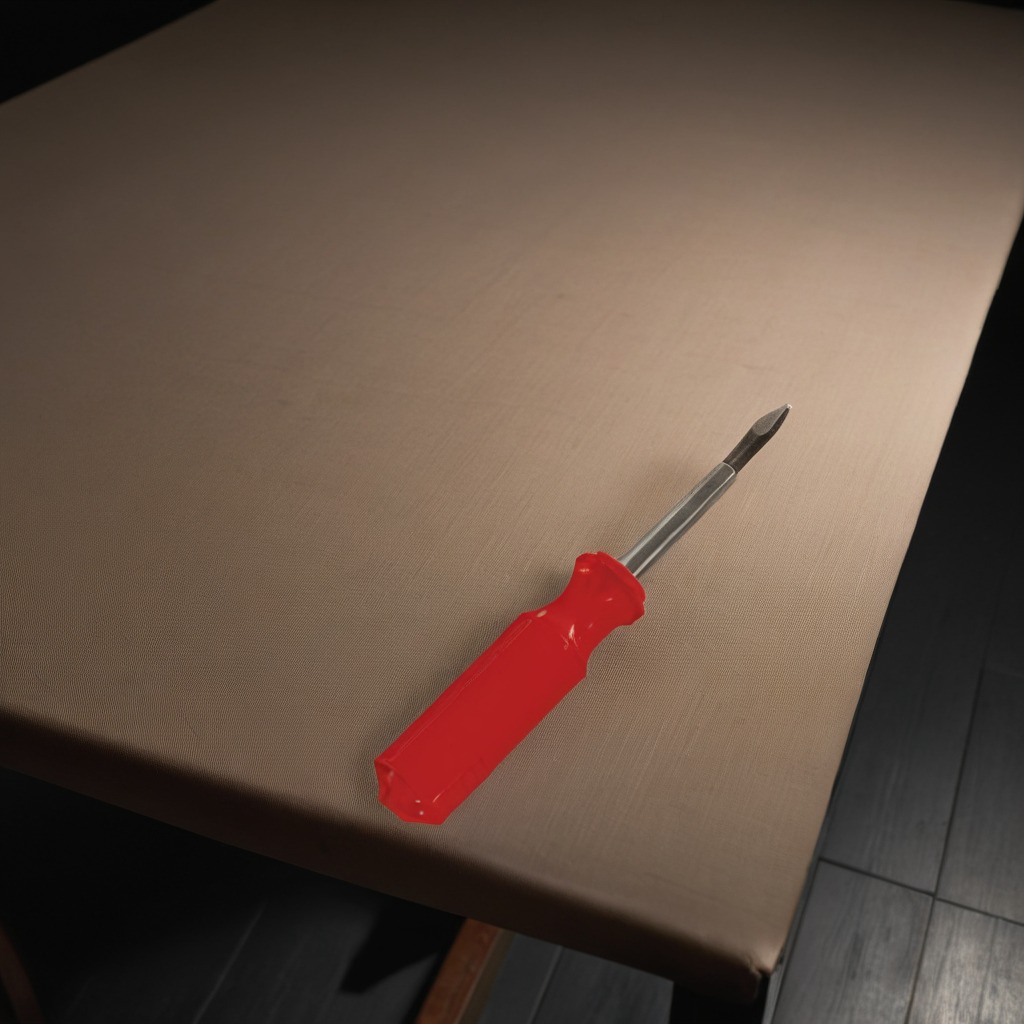
A screwdriver lying on the wooden table.